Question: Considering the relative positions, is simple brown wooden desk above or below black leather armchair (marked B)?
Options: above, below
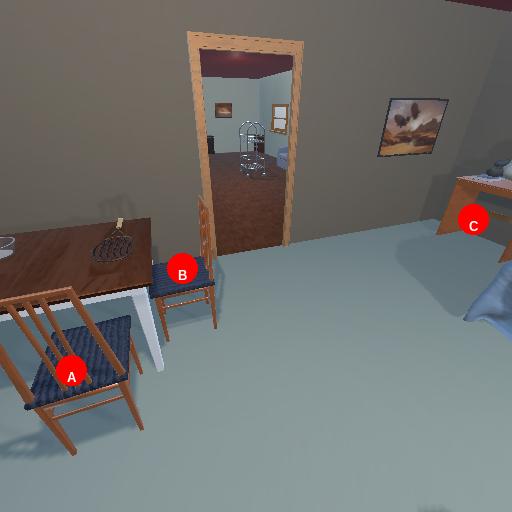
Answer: above